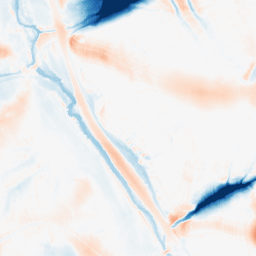
Category: morphological
Decomposition family: morphological_ellipse
Decomposition parameters: operation: average
width: 50
height: 50
Upsampling method: bicubic
Upsampling parameters: scale: 2
Upsampling scale: 2